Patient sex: F
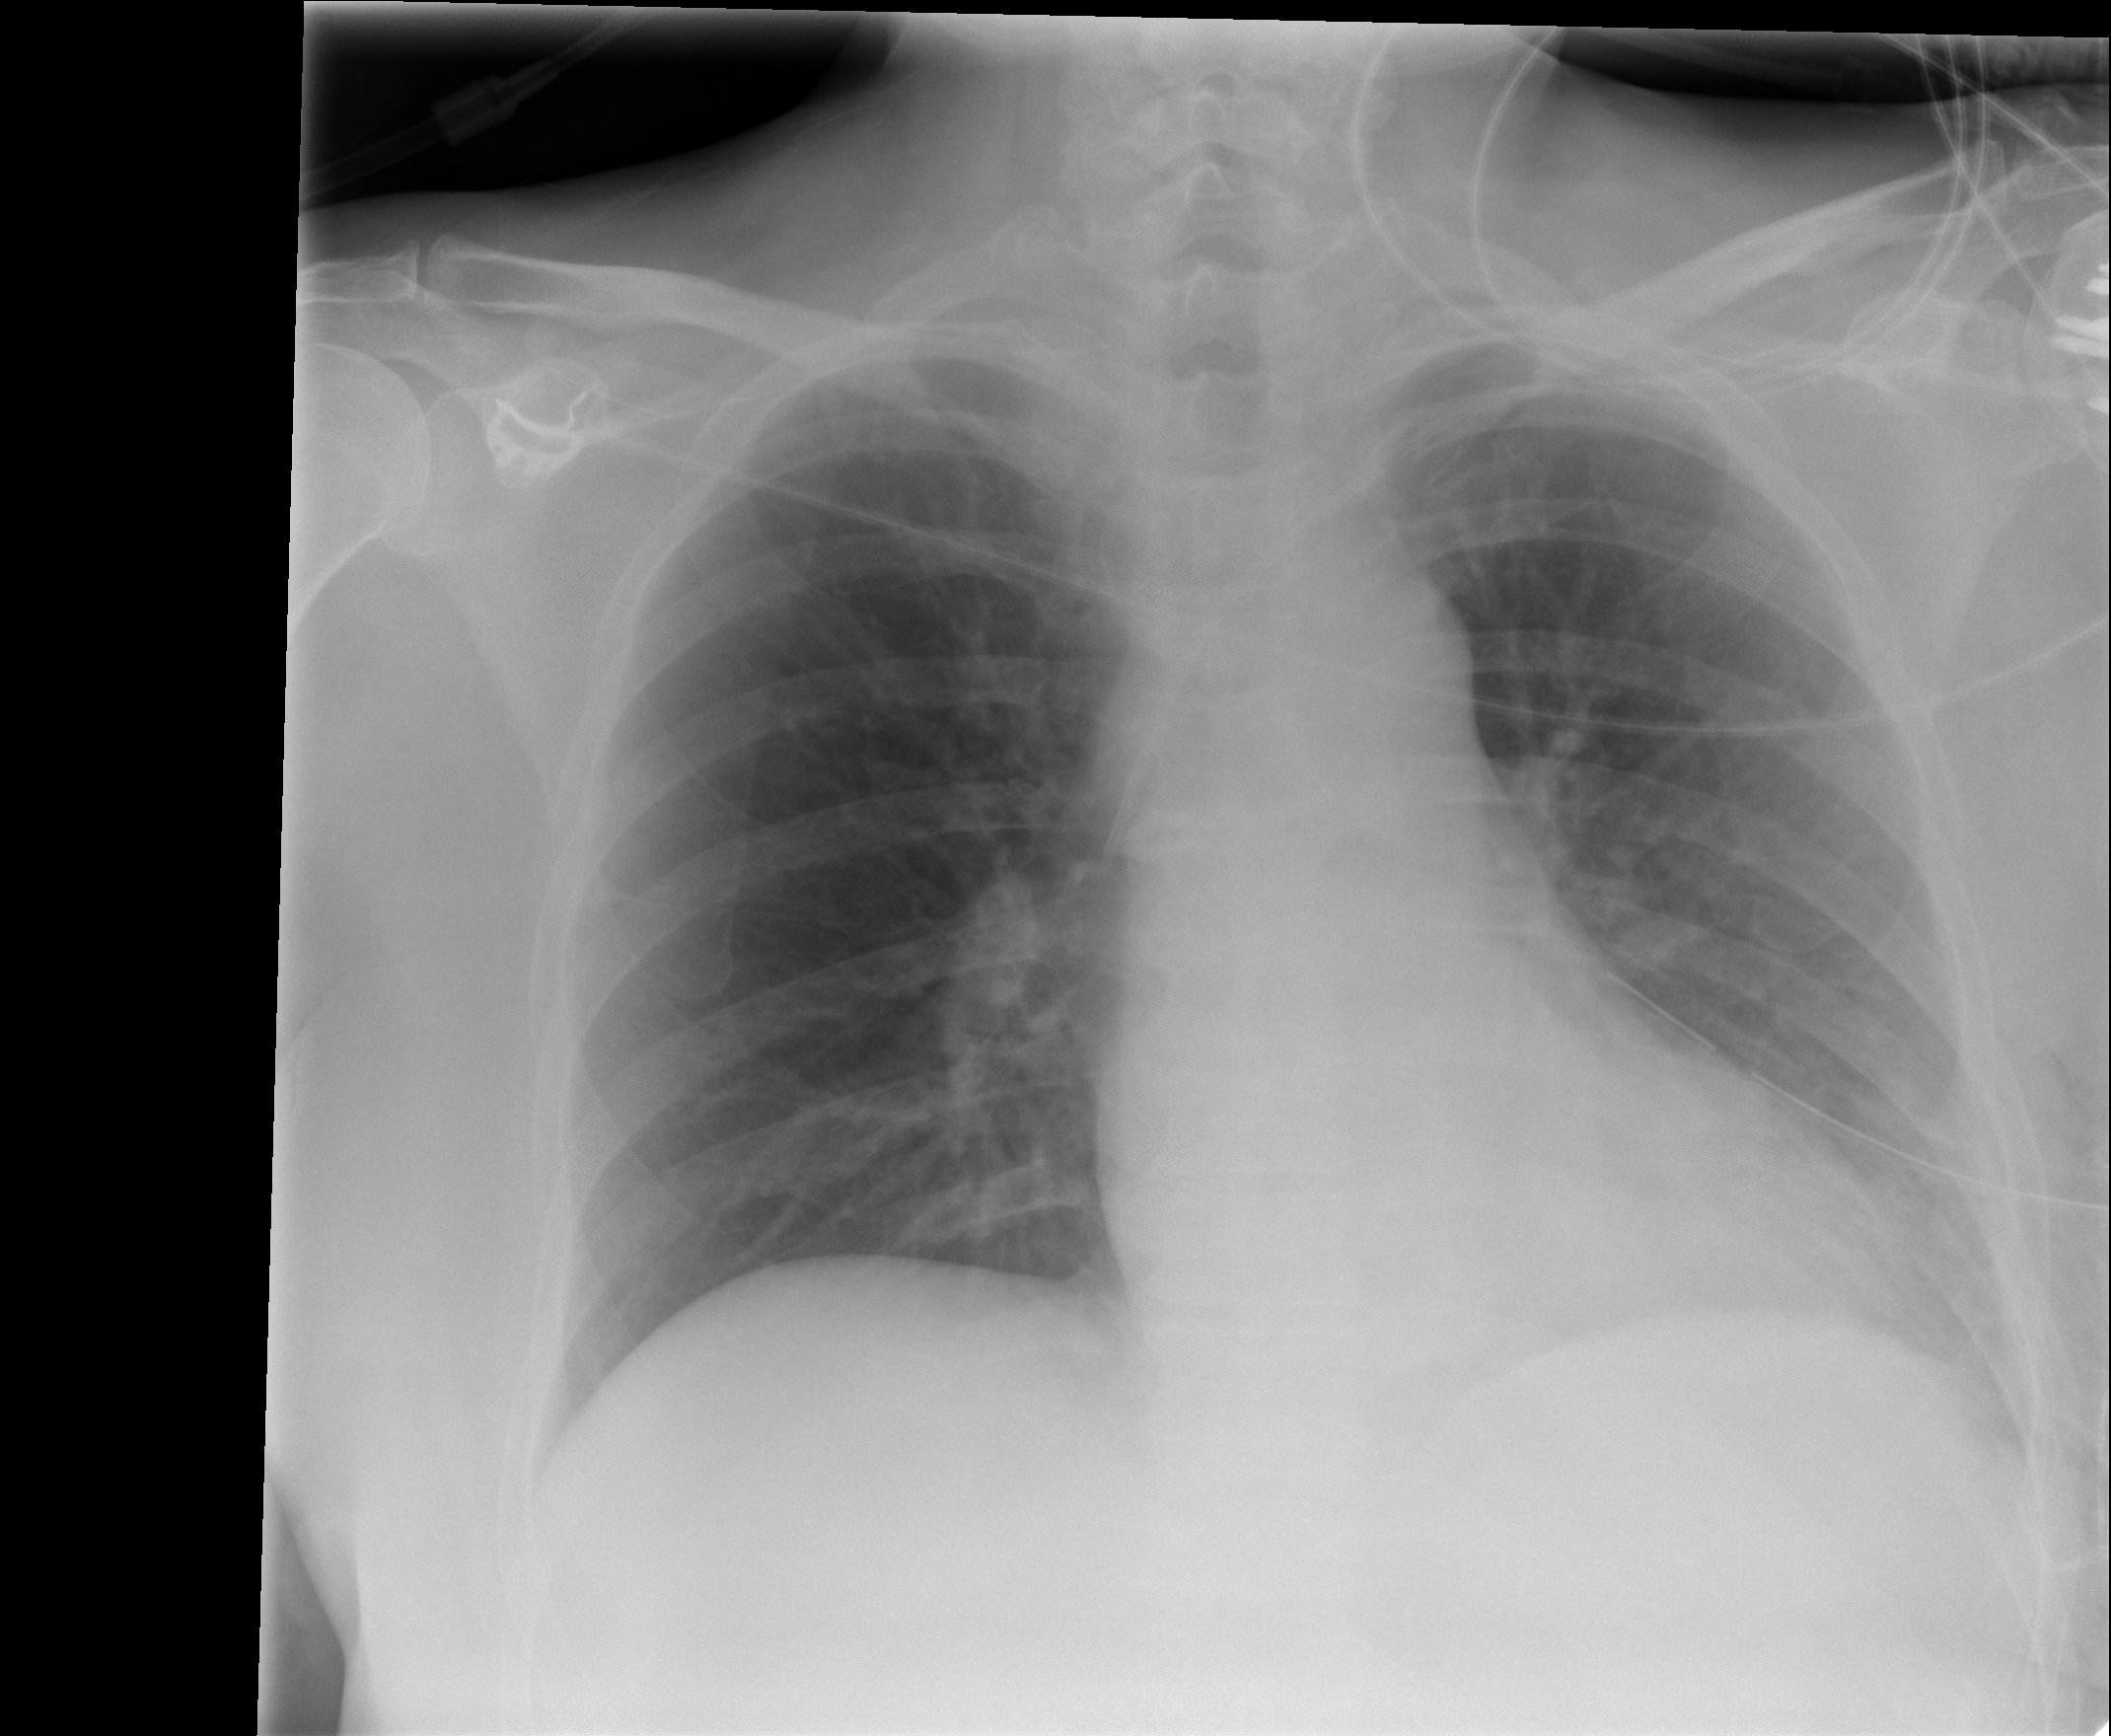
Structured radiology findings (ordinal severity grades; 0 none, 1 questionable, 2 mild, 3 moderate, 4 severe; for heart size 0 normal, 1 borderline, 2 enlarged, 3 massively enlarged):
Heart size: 0
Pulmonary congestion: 0
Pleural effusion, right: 0
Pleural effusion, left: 0
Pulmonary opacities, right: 0
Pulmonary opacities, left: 0
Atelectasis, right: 0
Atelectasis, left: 2